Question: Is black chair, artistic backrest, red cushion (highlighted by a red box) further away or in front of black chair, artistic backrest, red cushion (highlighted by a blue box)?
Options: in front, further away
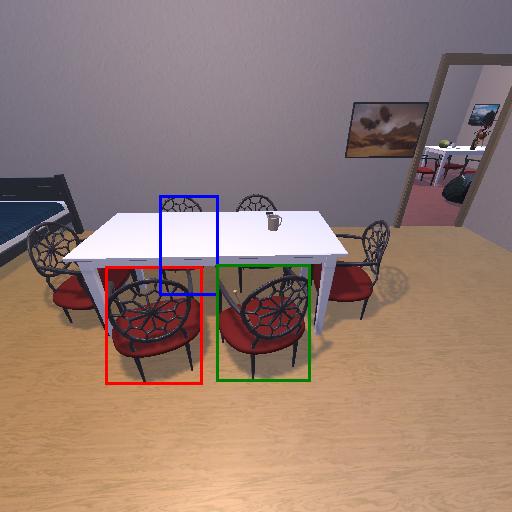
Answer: in front